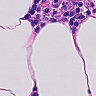
Metastatic tissue present: no